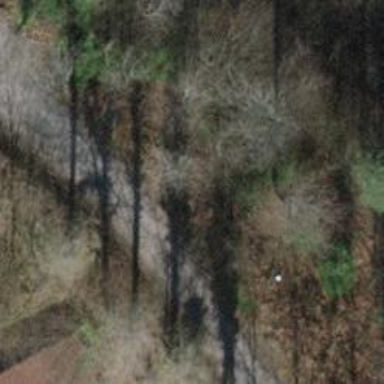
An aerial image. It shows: Unpaved track with grade2 tracktype.